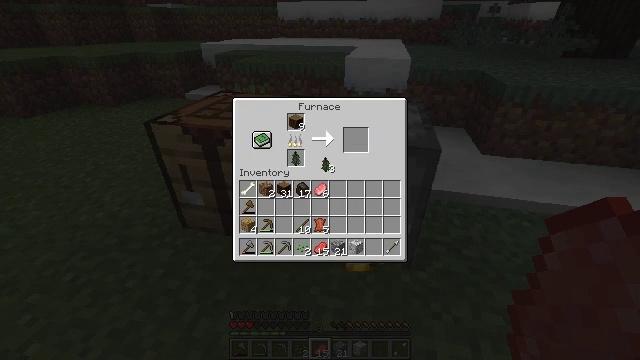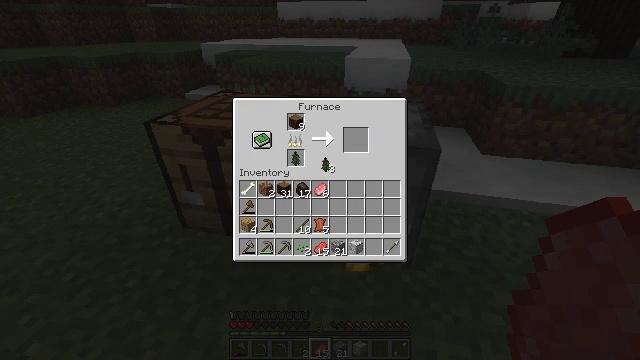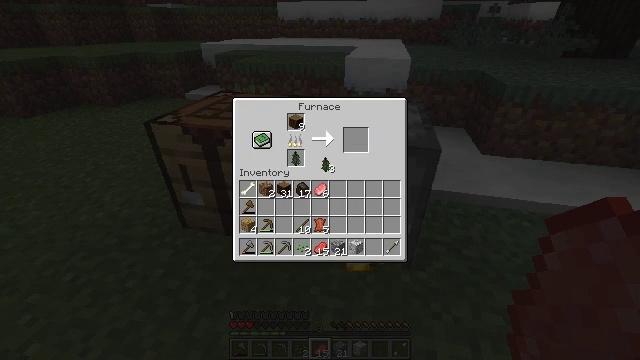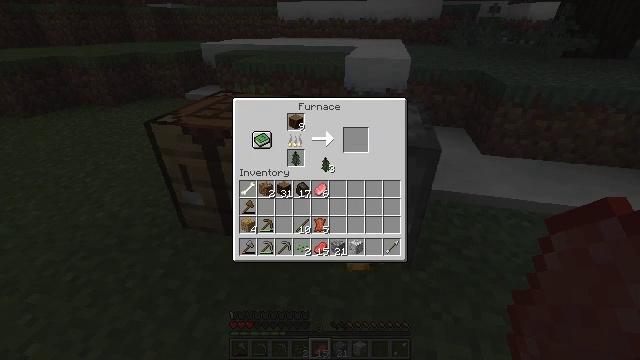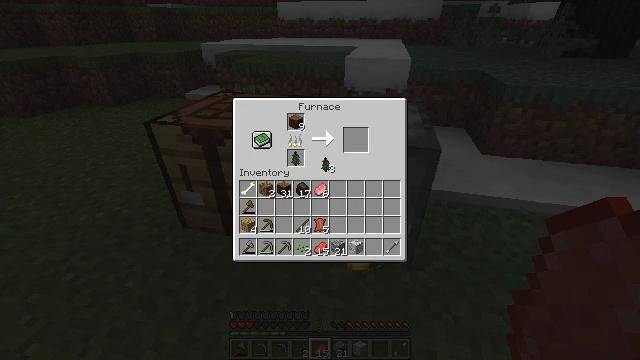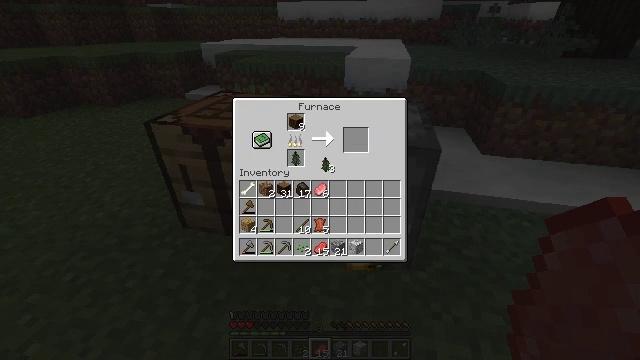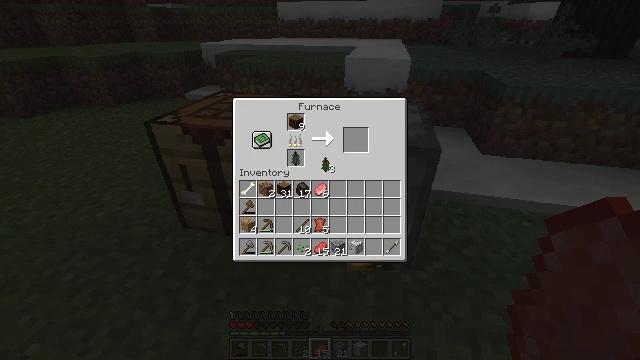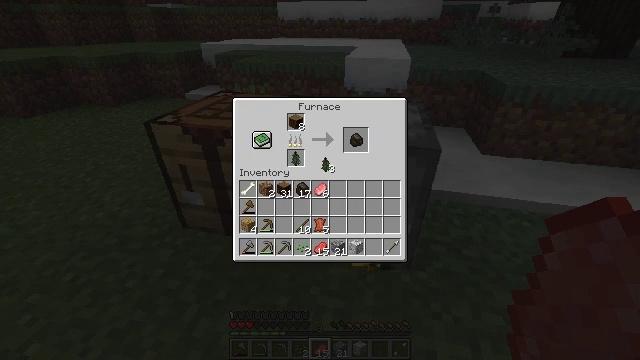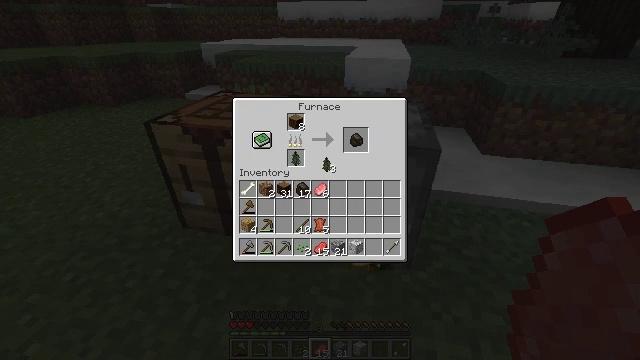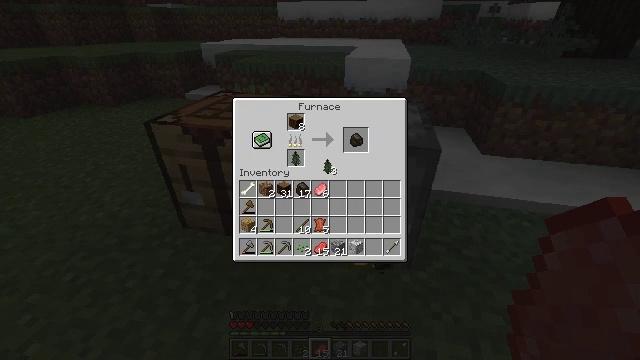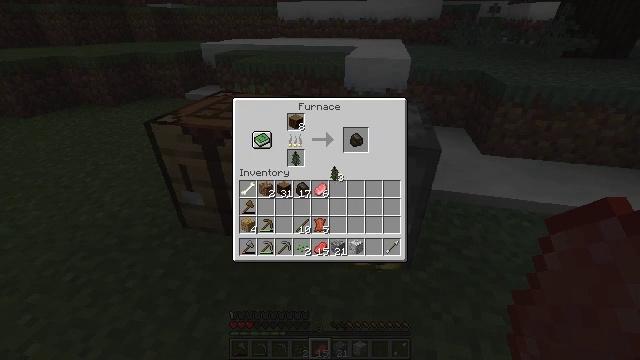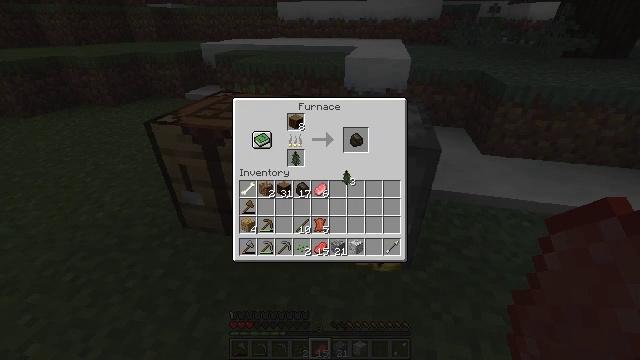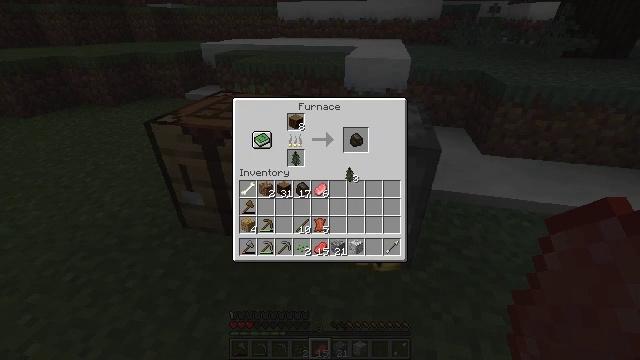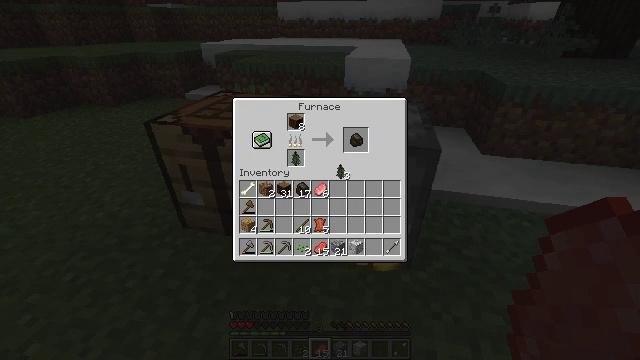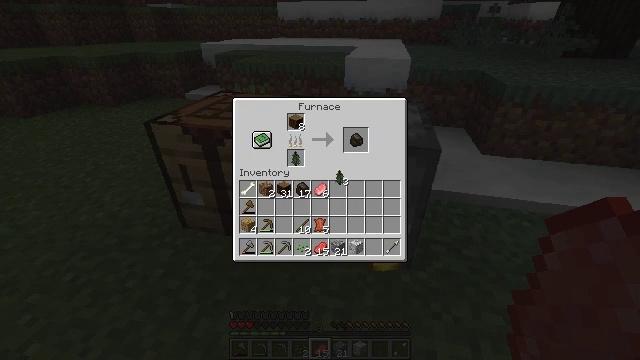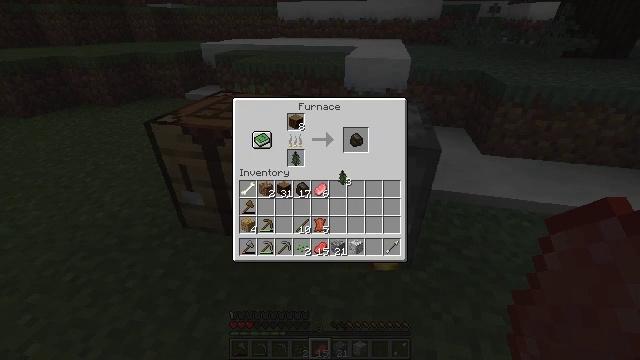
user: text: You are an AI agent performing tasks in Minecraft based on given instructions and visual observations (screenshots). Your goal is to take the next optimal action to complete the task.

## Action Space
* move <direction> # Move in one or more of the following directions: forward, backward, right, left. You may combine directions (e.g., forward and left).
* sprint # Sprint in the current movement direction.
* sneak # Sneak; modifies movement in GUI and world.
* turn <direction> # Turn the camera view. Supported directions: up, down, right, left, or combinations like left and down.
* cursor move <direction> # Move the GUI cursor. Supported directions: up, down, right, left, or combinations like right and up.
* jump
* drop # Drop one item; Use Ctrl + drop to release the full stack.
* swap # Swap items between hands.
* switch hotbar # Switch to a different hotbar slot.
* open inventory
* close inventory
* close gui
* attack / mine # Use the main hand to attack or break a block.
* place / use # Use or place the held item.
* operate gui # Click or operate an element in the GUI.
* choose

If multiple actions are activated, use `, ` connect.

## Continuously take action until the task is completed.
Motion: motion action
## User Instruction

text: Smelt wood logs to get charcoal in the furnace.
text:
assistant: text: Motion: no_op
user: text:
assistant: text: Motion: no_op
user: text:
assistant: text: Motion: no_op
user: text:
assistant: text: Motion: no_op
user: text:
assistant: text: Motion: no_op
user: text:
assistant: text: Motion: no_op
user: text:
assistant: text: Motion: no_op
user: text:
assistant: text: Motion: no_op
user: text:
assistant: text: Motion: no_op
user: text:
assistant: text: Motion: cursor move right and down
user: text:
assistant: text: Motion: cursor move right
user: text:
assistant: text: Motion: no_op
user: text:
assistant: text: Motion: cursor move left
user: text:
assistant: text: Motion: no_op
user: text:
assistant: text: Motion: no_op
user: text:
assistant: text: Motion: no_op
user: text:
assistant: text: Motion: no_op
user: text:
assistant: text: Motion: no_op
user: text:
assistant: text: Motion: no_op
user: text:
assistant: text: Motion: no_op
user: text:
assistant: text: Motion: no_op
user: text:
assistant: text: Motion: no_op
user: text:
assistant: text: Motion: no_op
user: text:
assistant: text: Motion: no_op
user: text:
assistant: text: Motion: no_op
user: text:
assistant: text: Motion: no_op
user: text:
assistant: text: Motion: no_op
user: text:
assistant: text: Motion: no_op
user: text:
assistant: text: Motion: no_op
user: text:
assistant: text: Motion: no_op